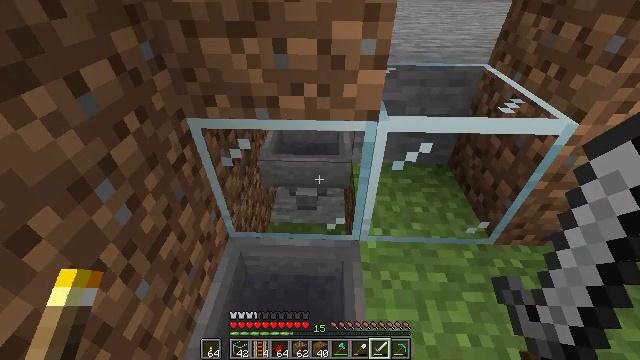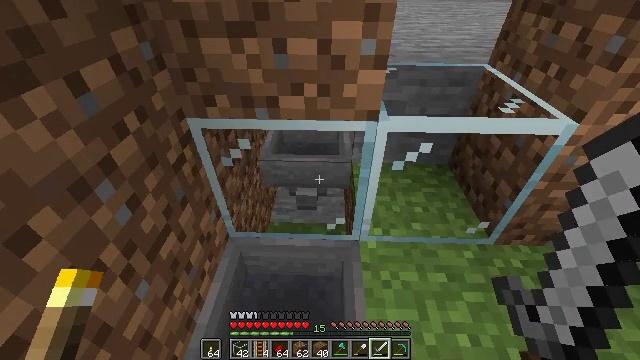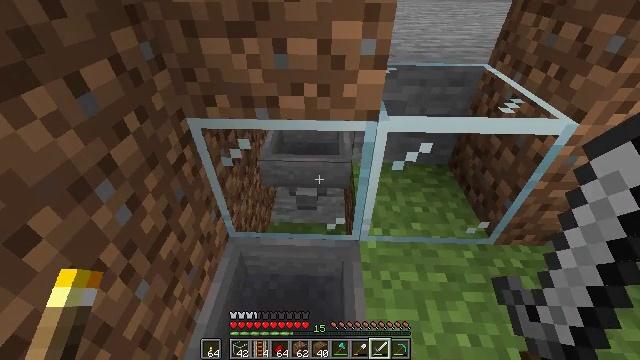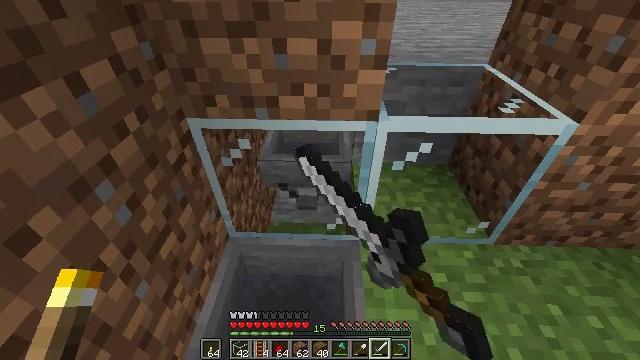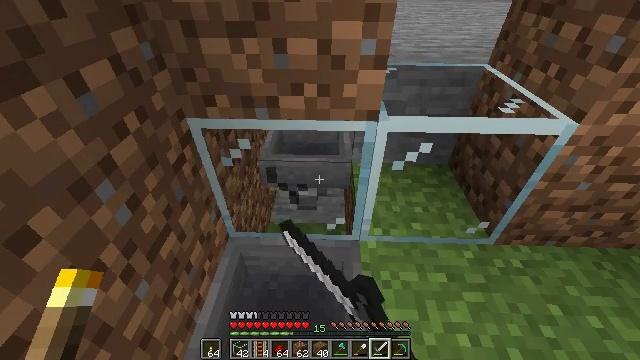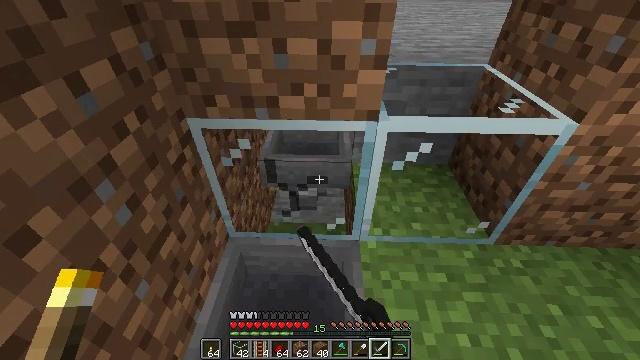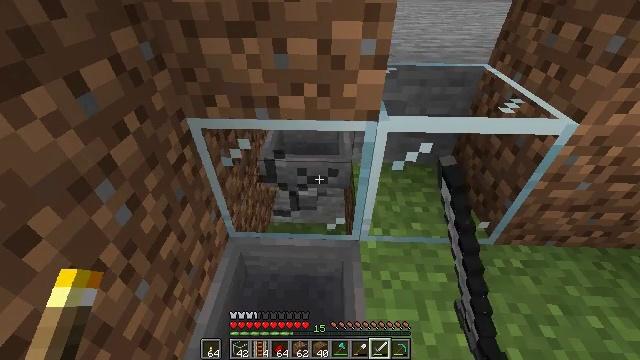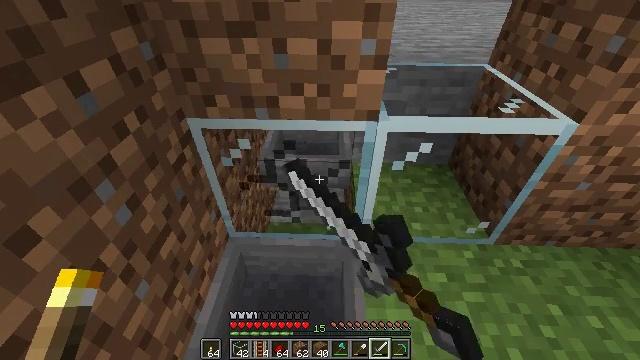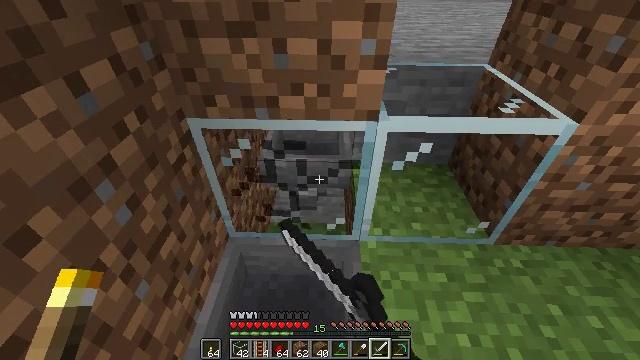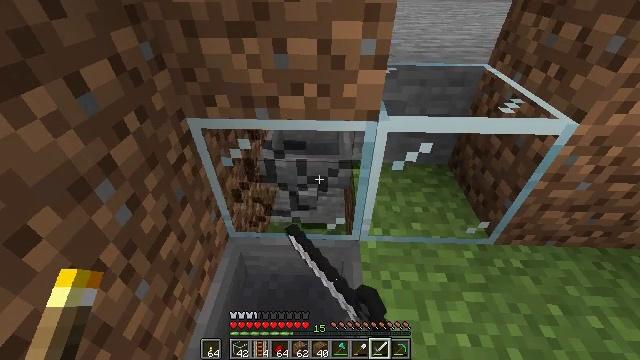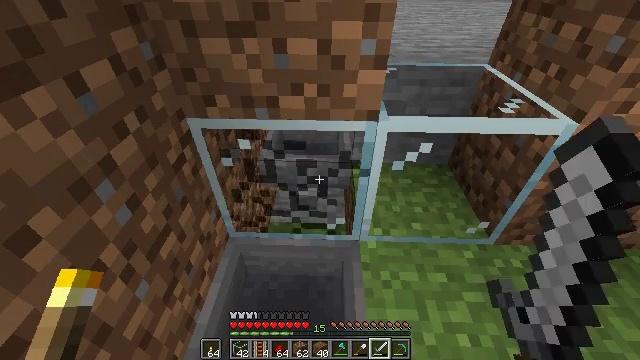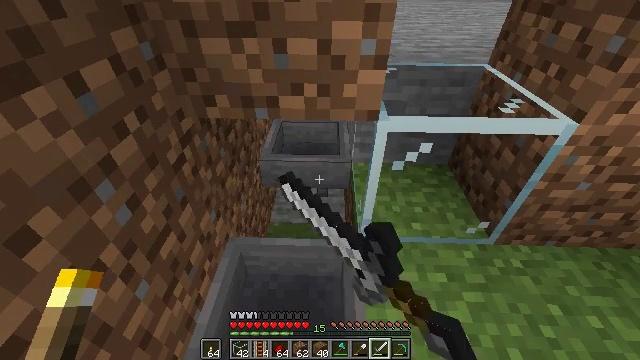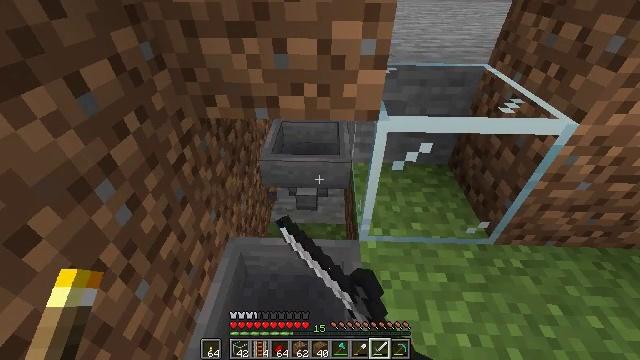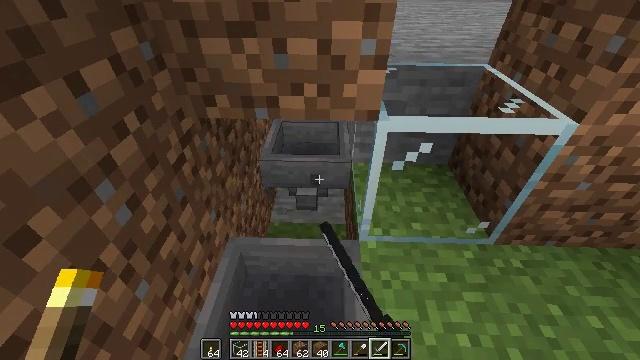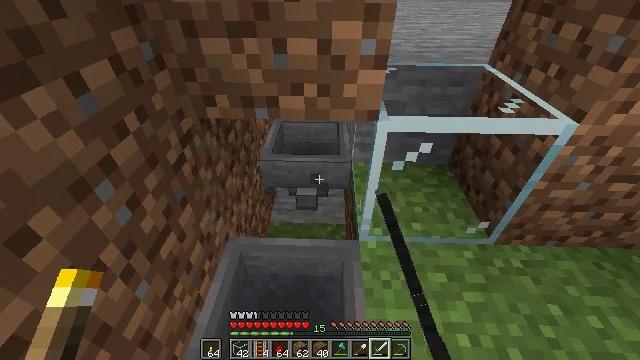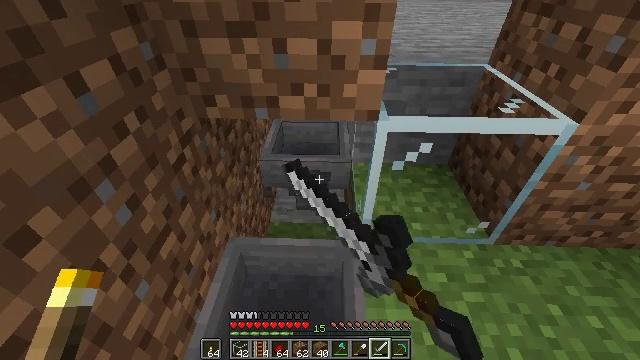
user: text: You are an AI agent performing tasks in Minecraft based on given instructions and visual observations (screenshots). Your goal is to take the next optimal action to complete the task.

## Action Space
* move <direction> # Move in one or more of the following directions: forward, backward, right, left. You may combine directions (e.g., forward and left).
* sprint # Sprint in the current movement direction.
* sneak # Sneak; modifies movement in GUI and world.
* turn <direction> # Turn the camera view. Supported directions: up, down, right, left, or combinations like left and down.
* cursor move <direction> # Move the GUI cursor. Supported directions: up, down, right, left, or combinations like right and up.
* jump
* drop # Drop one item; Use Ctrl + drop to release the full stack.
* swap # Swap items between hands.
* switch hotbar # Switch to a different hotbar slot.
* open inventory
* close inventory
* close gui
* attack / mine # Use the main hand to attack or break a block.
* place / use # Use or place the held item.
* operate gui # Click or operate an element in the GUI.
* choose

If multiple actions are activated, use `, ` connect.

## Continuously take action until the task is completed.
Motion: motion action
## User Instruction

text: Shatter the glass to collect it.
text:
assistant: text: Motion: no_op
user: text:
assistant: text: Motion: attack / mine
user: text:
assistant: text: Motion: attack / mine
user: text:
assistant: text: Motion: attack / mine
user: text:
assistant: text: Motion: attack / mine
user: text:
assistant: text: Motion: attack / mine
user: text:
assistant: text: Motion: attack / mine
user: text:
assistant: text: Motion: attack / mine
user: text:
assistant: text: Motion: attack / mine
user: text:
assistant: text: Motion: attack / mine
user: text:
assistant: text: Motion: attack / mine
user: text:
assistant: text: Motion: attack / mine
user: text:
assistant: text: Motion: attack / mine
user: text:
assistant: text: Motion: attack / mine
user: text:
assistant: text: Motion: attack / mine
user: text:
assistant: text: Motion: attack / mine
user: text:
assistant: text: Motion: attack / mine
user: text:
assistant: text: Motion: attack / mine
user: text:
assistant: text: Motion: turn right, attack / mine
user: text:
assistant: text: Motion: turn right, attack / mine
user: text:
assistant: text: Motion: turn right, attack / mine
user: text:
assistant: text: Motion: turn right and up, attack / mine
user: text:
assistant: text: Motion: attack / mine
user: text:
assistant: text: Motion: attack / mine
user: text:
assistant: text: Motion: attack / mine
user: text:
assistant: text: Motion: attack / mine
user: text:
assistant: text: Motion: attack / mine
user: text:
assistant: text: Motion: attack / mine
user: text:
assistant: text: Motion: attack / mine
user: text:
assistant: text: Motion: attack / mine